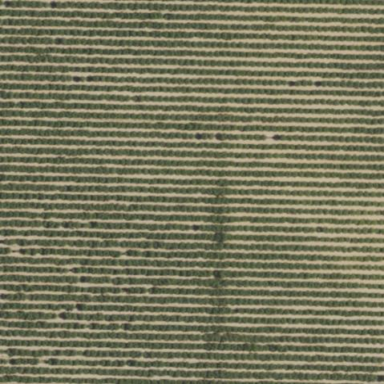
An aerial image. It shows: Vineyard.